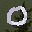
Label: 0